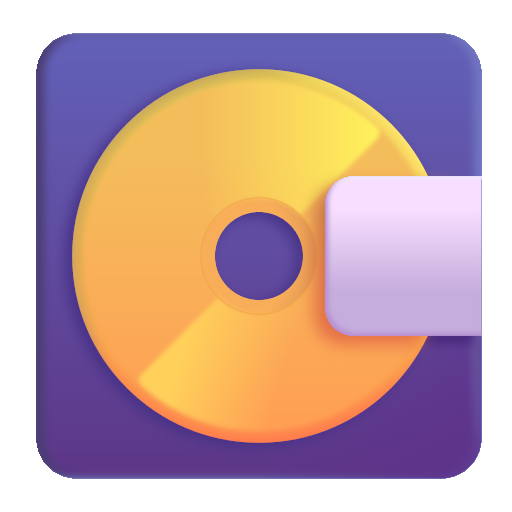
computer disk color